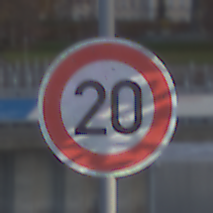
Verkehrszeichen: Geschwindigkeit20
Umgebung: Outdoor, Suburban
Tageszeit: SunriseSunset
Wetter: PartlyCloudy
Licht: Natural
Jahreszeit: NotSpecified
Kontrast: LowContrast